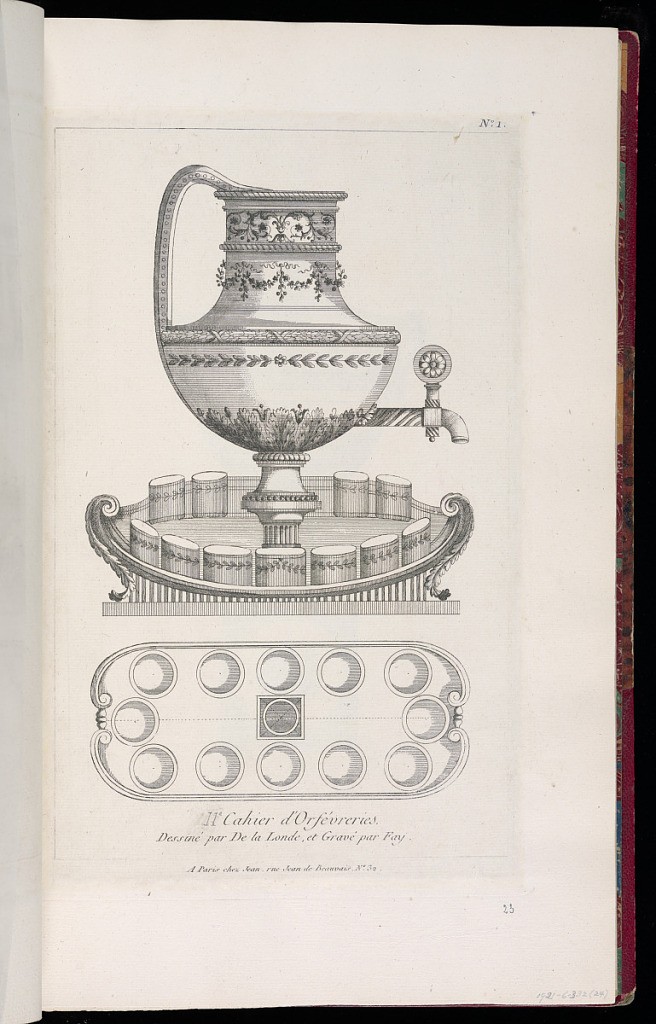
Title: Coffee Server with Cups on a Plate
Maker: Richard de Lalonde, French, active 1780–96
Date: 1788–1796
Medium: Etching on off-white laid paper
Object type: Print
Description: Design for a coffee samovar on a platter with cups. The samovar is decorated with ornament motifs including ribbon twist, rinceaux, garland, lancet leaves, gadrooning, and bead course. The plate is numbered.